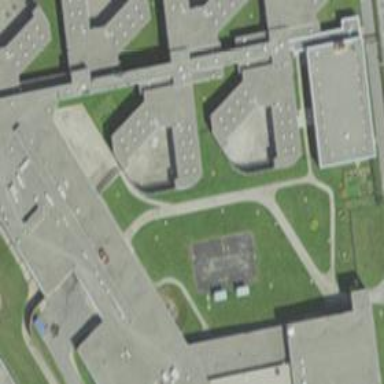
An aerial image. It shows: Prison.